Aerial crown-view tile of a tropical tree (Barro Colorado Island, Panama), acquired 20250317:
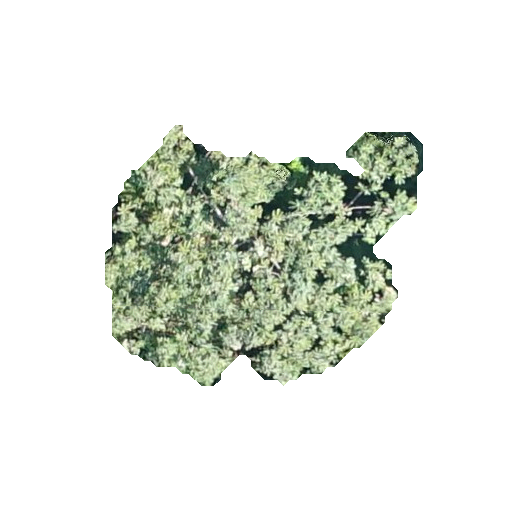
Species: Cecropia insignis
GBIF accepted scientific name: Cecropia insignis
Crown area: 88.359 m²